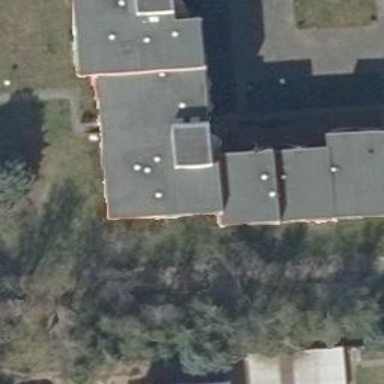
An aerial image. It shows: The image shows part of apartment building.